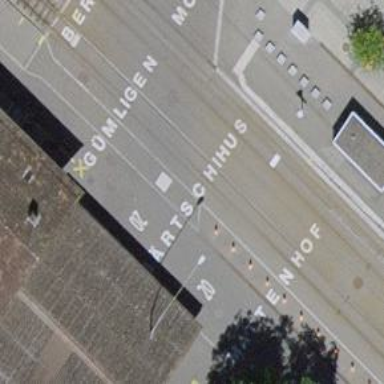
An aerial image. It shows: Railway station.